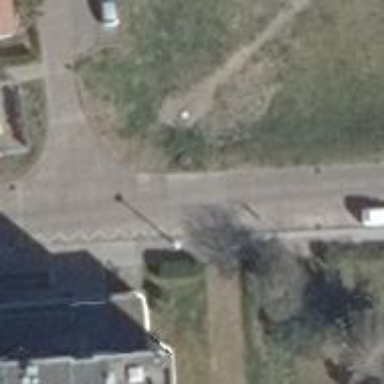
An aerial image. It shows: Living street paved with concrete.